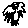
Label: bird